Question: I am adding items from a JSON file using JQuery to an HTML page dynamically.
HTML:
'''
<div id='cssmenu'>
<ul id='options'>
<li class='active'><a href='#'><span>Home</span></a>
<ul id='home'></ul></li>
<li class='has-sub'><a href='#'><span>Products</span></a>
<ul id='product_list'></ul></li>
<li class='has-sub'><a href='#'><span>Company</span></a>
<ul id='company'></ul></li>
<li class='has-sub'><a href='#'><span>Contact</span></a>
<ul id='contact'></ul></li>
</ul>
</div>
'''
JQuery:
'''
$(document).ready(function () {
$.getJSON('../JSON/cwdata.json', function (cwData) {
// Add the product categories
$.each(cwData.product, function (i, product) {
var option_cate = ('<li class="item"><a href="#">' + product.category + '</a></li>');
$('#product_list').append(option_cate);
// Add the product names
$.each(product.items, function (i, item) {
var option_name = ('<ul class="details" style="display: none;"><li class="name"><a href="#">' + item.name + '</a></li></ul>');
$(".item").append(option_name);
}); //$.each(...)
}); //$.each(...)
}); //$.getJSON
}); //$document
'''
JSON(cwdata.json file):
'''
{
"product": [
{
"category": "Product 1",
"items": [
{
"name": "Item 1.1",
"name": "Item 1.2"
}
]
},
{
"category": "Product 2",
"items": [
{
"name": "Item 2"
}
]
},
{
"category": "Product 3",
"items": [
{
"name": "Item 3"
}
]
}
]
}
'''
The problem is the data is being added the wrong way. The HTML looks like this after the page has been loaded:

.
Item 1, Item 2 and Item 3 are being added to Product 1, whereas I only want all the "items" under "Product 1" to be in the the Product 1 list.
Basically:
'''
Product 1
- Item 1.1
- Item 1.2
'''
But I am getting:
'''
Product 1
- Item 1.1
- Item 2
- Item 3
'''
Any tips would be appreciated.
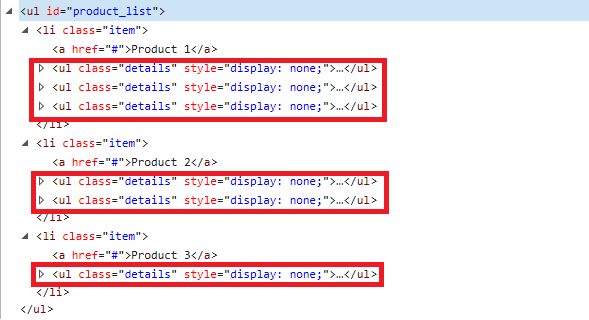
Answer: Ok.. I found several bugs in your solution..
<URL>
Now please note that your iteration:
'''
$.each(product.items, function (i, item) {
'''
Does not iterate properly because you have only one object inside the array so instead each item should be an independent object {"name": "bla bla bla"}
Second you append the items to ALL .item and add a UL for every item and that's also buggy.. please review my code and let me know if it helps.